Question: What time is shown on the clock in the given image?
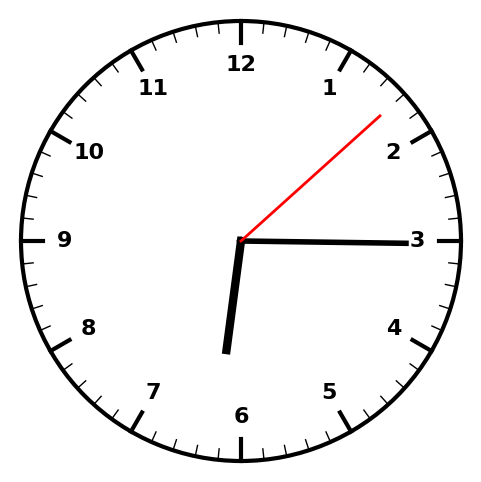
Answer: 06:15:08